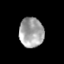
Tissue: skin
Cell type: Endothelial cells
Senescence score: 0.9296
Nuclear area (px): 712
Mean DAPI intensity: 164.732